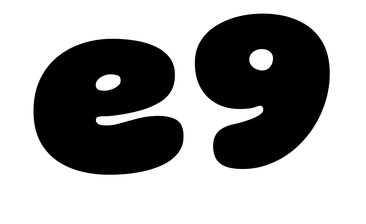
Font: Gluten_Black